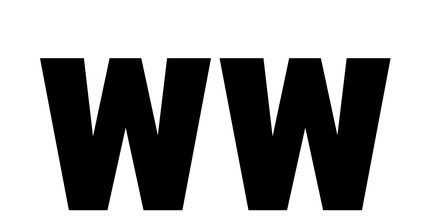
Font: Roboto_Condensed_Black